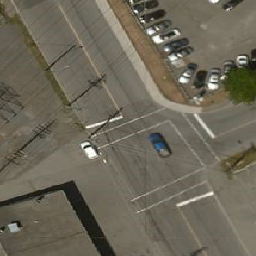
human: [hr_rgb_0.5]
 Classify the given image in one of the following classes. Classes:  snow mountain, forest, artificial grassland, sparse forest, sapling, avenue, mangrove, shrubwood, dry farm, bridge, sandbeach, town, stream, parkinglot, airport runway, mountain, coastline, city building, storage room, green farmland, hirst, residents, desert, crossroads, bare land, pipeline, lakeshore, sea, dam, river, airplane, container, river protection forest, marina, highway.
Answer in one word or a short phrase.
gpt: crossroads